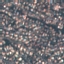
Land use / land cover: Residential